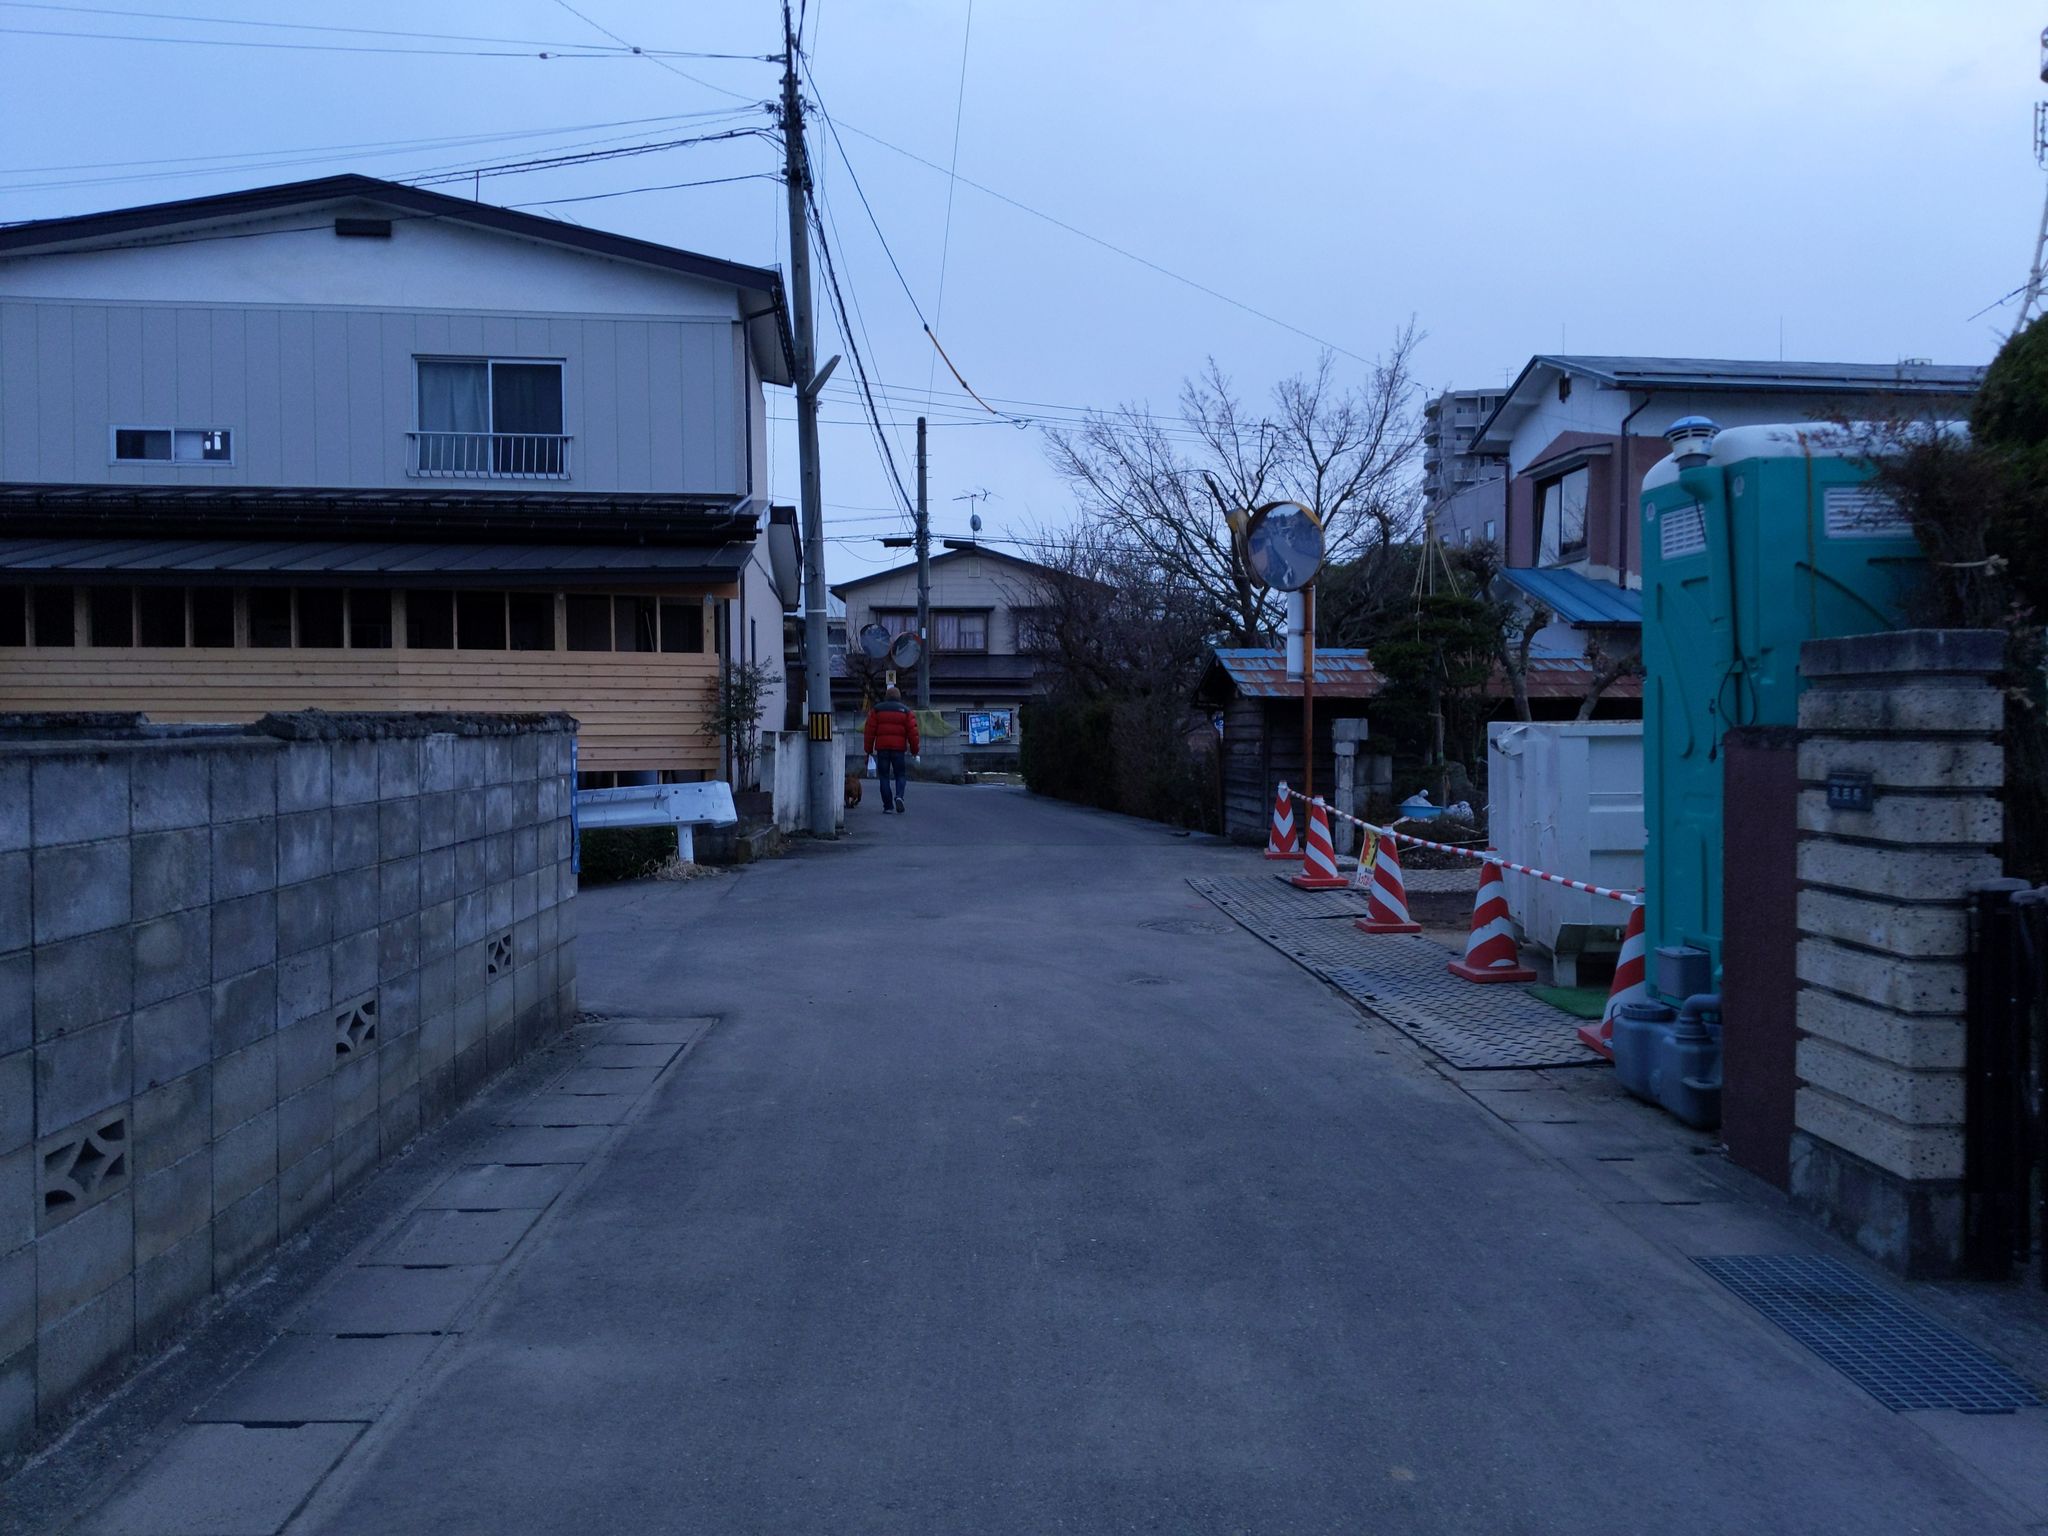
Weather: snowy
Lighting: day
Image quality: good
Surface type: walking surface
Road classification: steps, unclassified
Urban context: urban centre
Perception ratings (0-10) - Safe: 0.8, Lively: 3.26, Beautiful: 2.69, Boring: 2.79, Depressing: 2.88, Wealthy: 5.24